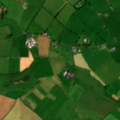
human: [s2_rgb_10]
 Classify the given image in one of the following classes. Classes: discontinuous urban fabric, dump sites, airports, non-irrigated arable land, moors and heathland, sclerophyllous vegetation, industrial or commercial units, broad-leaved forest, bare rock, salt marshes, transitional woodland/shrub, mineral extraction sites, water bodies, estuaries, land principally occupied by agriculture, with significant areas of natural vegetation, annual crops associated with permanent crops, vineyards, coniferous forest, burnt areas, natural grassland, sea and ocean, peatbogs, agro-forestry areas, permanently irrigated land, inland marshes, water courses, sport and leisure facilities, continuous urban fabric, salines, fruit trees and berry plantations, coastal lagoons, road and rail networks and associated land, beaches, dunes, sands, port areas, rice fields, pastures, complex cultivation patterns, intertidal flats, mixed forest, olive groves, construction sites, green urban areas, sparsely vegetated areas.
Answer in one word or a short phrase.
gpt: non-irrigated arable land, pastures